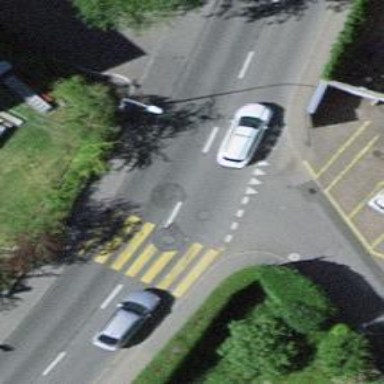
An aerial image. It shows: Pedestrian crossing with zebra markings on the footway.